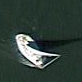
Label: civil